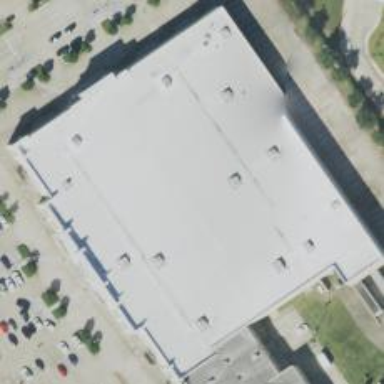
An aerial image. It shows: Department store building.